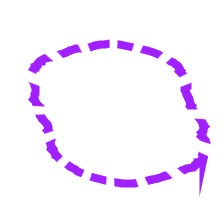
Shape: circle